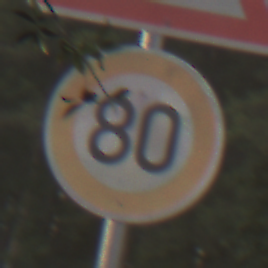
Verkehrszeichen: Geschwindigkeit80
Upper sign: KurveLinks
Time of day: SunriseSunset
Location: Outdoor (Nature)
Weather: Clear
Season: NotSpecified
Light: Natural